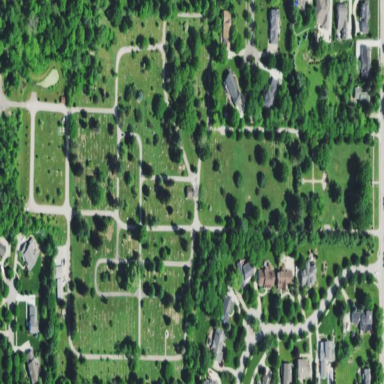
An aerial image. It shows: Grave yard.